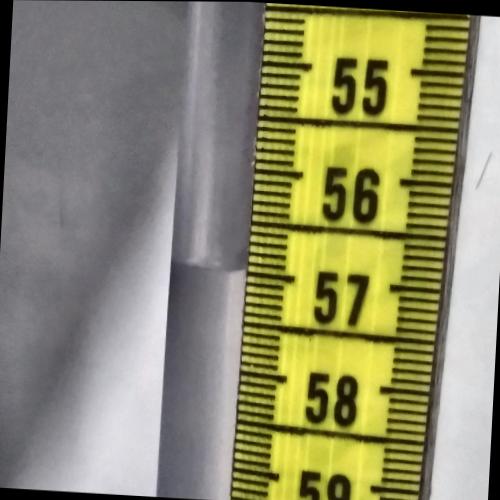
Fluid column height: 57.0 cm